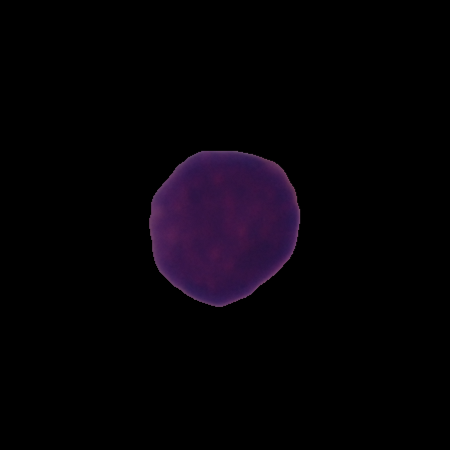
Label: healthy